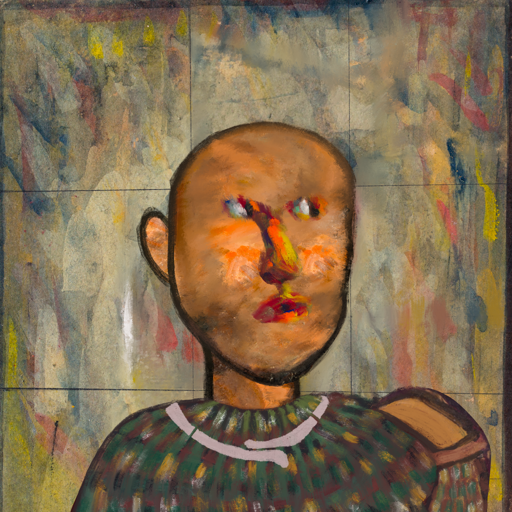
Background: GypsyMother, Head And Neck Side: Gypsy_Queen, Face Side: An_Impression, Bust: After_Raid, Hair Side: Blank, Head Accessory: Blank, Second Necklace: Blank, Necklace: Hypocrite_2, Baby: Blank